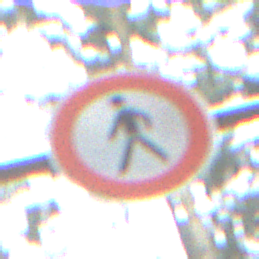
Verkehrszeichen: VerbotFussgaenger
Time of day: Midday
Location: Outdoor (Nature)
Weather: Overcast
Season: NotSpecified
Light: Natural